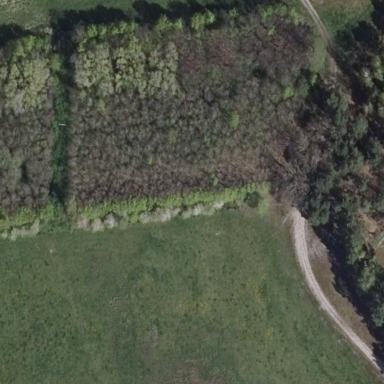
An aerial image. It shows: Deciduous broadleaved forest.